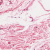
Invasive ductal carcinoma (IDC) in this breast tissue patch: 0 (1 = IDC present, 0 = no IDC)